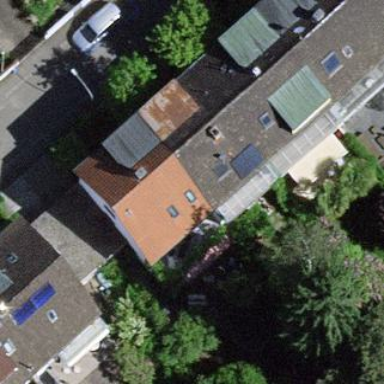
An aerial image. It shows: Terrace building.